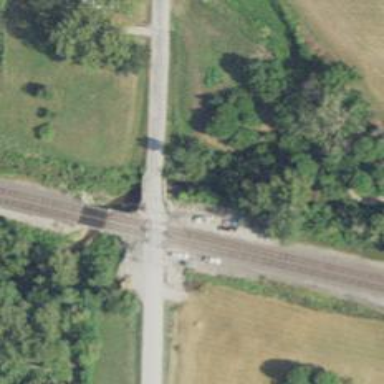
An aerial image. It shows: Railway track.